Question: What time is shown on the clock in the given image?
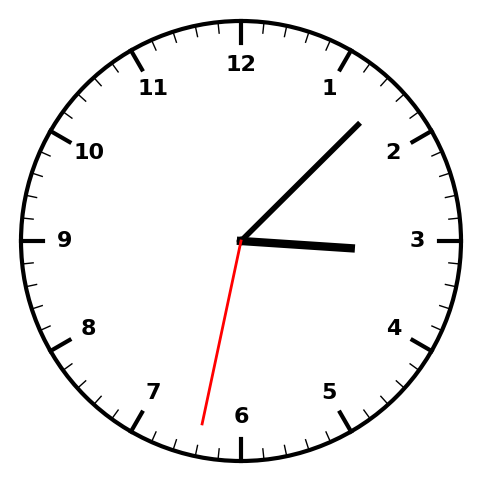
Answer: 03:07:32